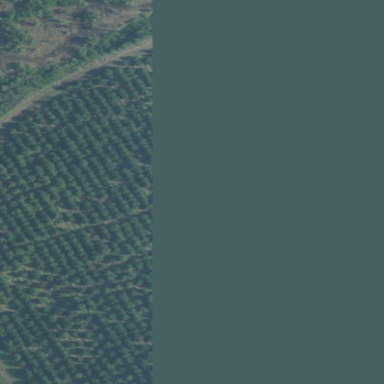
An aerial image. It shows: Orchard filled with macadamia trees.